Aerial crown-view tile of a tropical tree (Barro Colorado Island, Panama), acquired 20240813:
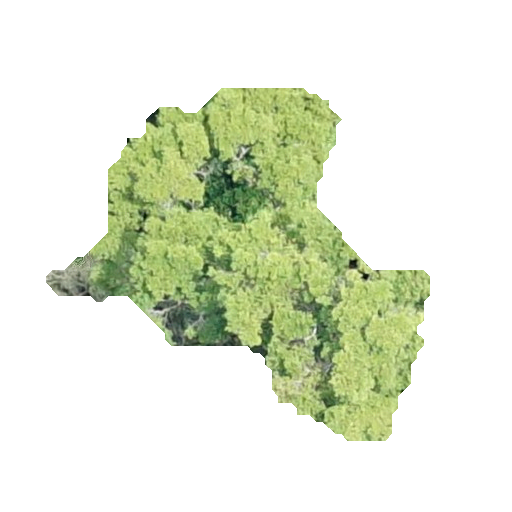
Species: Terminalia amazonia
GBIF accepted scientific name: Terminalia amazonica
Crown area: 107.218 m²